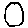
Label: circle